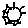
Label: sun